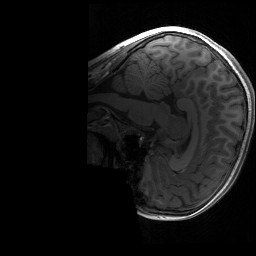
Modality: T1w
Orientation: sagittal
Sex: male
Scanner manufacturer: siemens
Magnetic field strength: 3 T
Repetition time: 1.9 s
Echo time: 0.00243 s